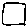
Label: square